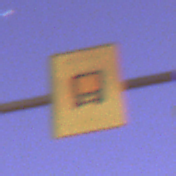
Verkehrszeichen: KennzeichnungspflichtigeFahrzeugeGefaehrlicheGueterOhnePfeilsymbol
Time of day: Night
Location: Outdoor (Urban)
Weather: Clear
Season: NotSpecified
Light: Artificial